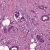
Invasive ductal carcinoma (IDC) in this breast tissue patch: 0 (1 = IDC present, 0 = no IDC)